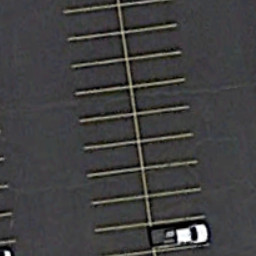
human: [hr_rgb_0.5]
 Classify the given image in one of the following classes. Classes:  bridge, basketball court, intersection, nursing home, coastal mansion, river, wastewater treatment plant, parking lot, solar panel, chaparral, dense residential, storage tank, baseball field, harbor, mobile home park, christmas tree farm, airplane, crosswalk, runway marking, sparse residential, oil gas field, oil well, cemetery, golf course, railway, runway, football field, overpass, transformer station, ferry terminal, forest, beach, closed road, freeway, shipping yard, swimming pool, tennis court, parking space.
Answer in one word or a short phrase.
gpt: parking space